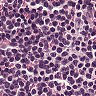
Metastatic tissue present: no